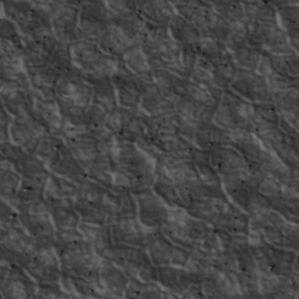
Label: non_frost